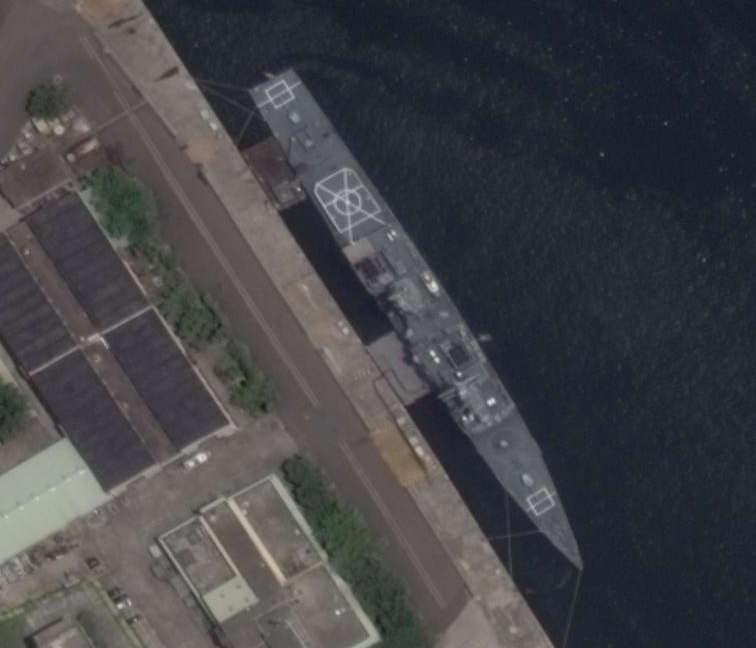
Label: Ticonderoga-class_cruiser